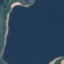
Land use / land cover: SeaLake